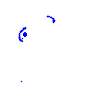
Particle: proton